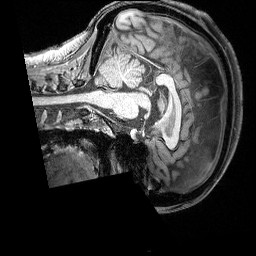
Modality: T1w
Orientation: sagittal
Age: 28
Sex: female
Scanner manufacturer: siemens
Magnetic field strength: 3 T
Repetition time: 2.3 s
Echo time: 0.00324 s